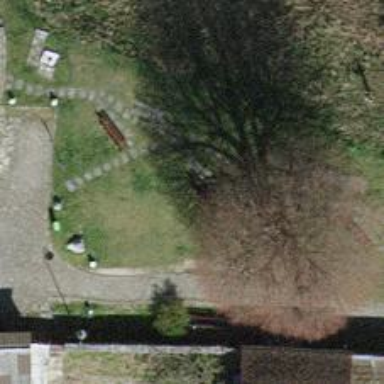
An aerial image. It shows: Bench for seating.